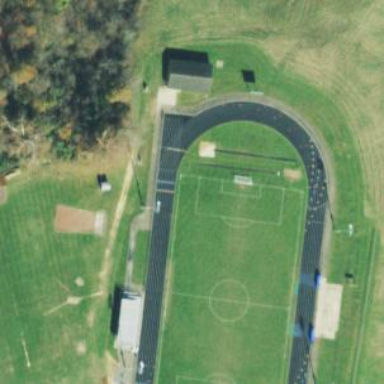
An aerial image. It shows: Athletic track located in leisure land area.